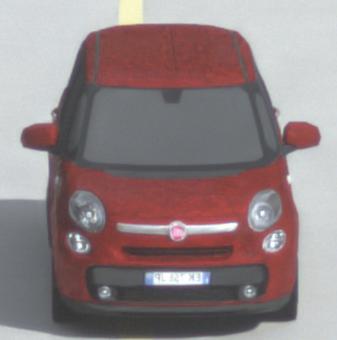
Make: Fiat
Model: 500L 1.4 16V
Detailed model: 500L (199)
Model produced from: 2012/10
Model produced until: 2017/05
Doors: 5
Color: red
Road condition: dry road
Daytime: morning or afternoon
Contrast: low contrast